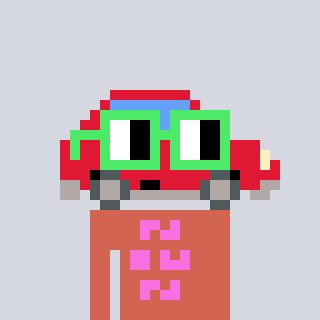
a pixel art character with square light green glasses, a car-shaped head and a peachy-colored body on a cool background